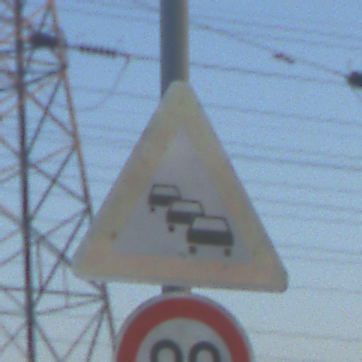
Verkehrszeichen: Stau
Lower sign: Geschwindigkeit80
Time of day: Dawn
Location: Outdoor (Nature)
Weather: Clear
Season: NotSpecified
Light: Natural